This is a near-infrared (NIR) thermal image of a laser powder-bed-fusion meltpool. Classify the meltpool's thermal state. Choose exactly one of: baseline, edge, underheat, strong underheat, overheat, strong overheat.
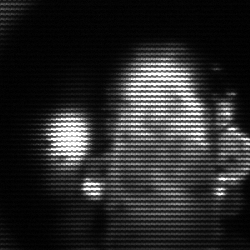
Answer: strong underheat